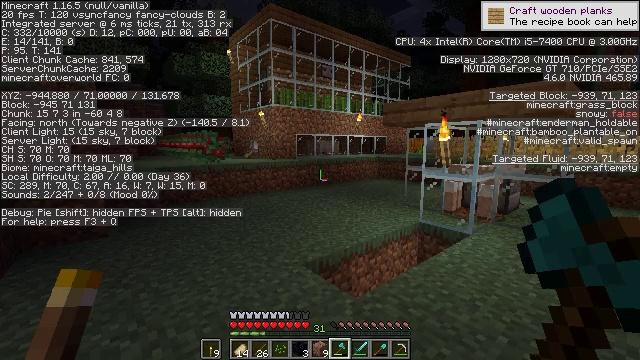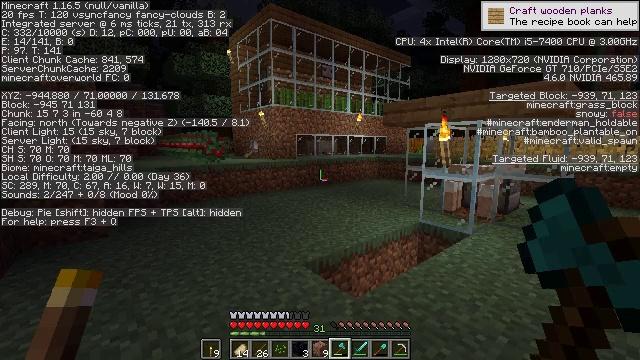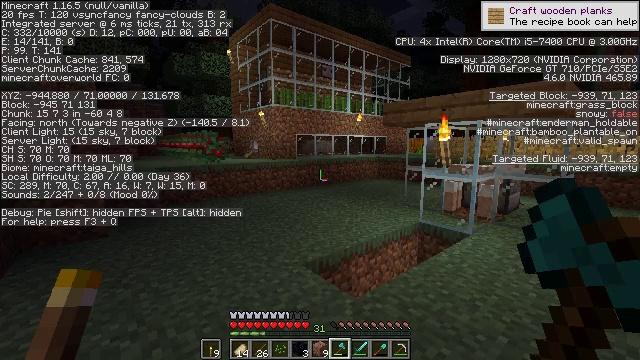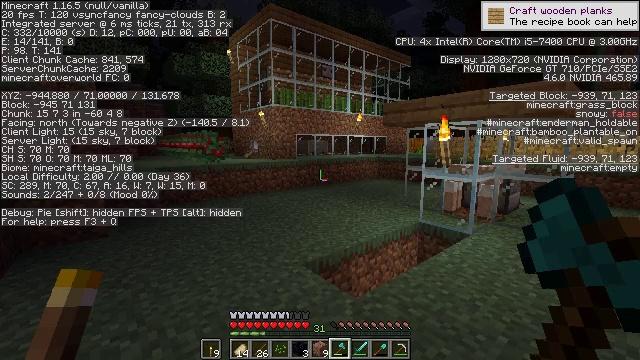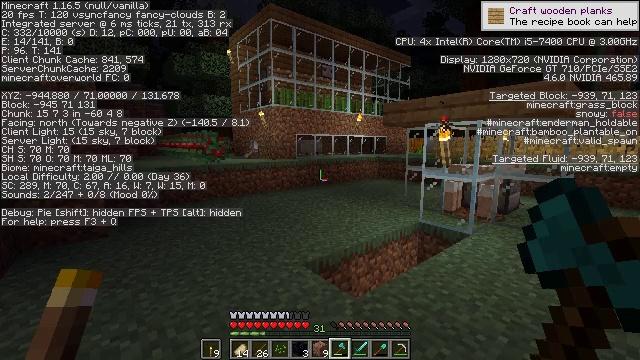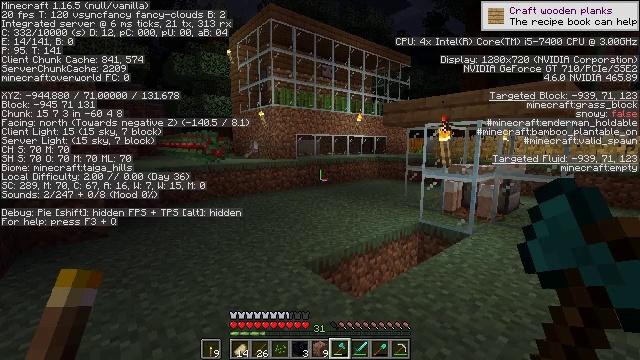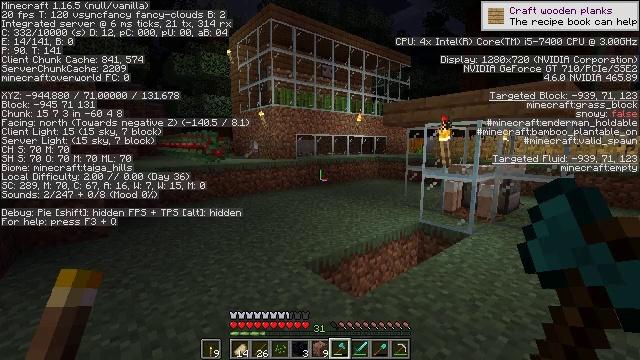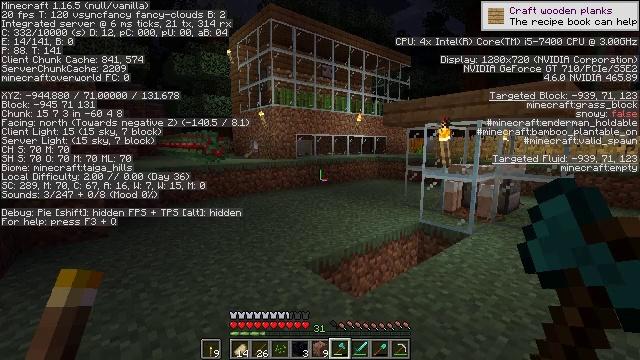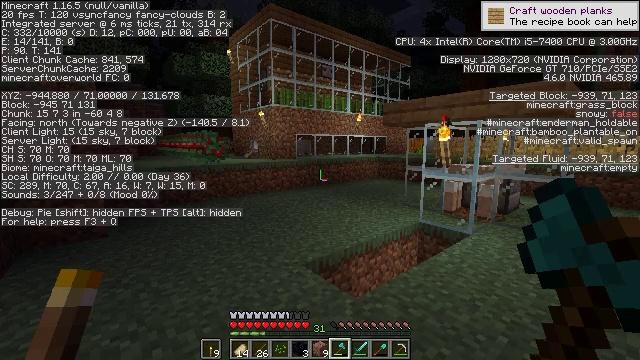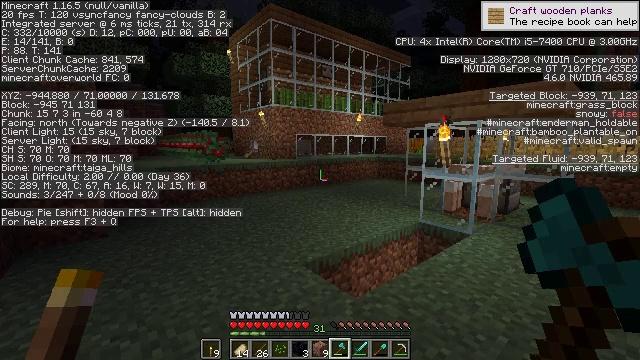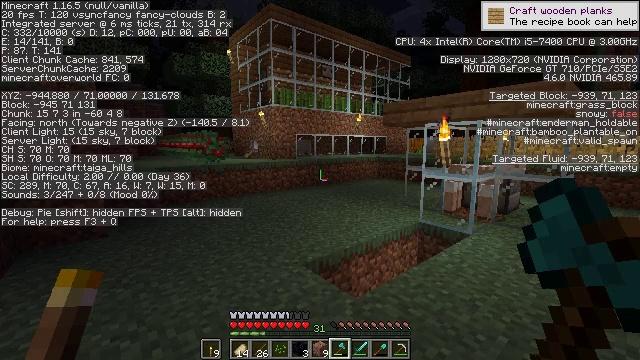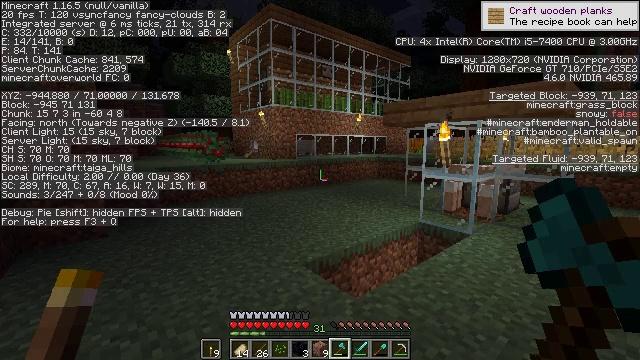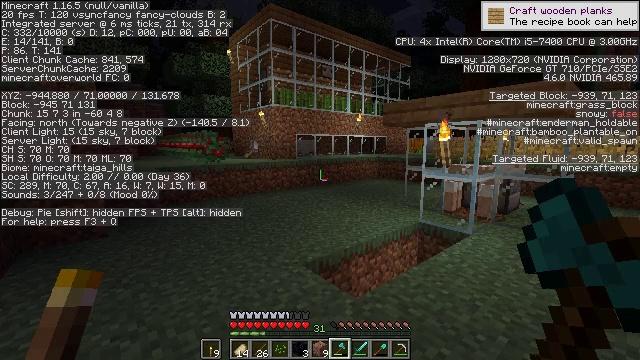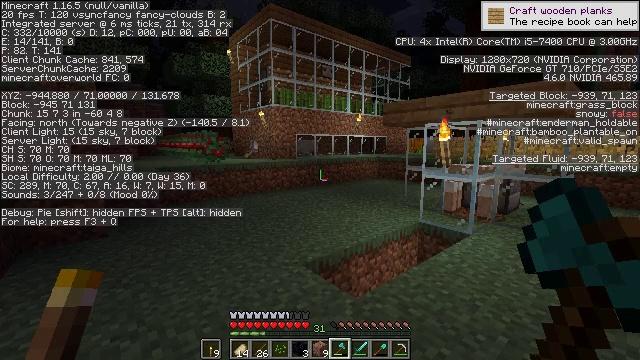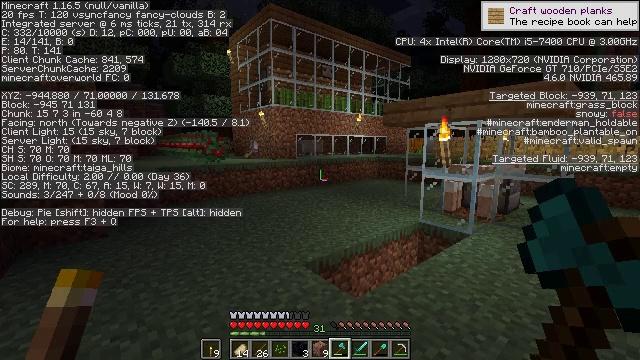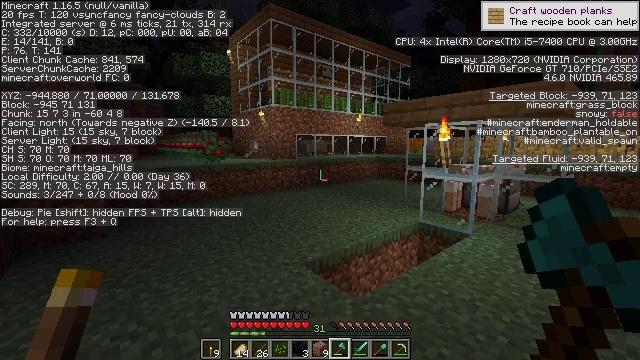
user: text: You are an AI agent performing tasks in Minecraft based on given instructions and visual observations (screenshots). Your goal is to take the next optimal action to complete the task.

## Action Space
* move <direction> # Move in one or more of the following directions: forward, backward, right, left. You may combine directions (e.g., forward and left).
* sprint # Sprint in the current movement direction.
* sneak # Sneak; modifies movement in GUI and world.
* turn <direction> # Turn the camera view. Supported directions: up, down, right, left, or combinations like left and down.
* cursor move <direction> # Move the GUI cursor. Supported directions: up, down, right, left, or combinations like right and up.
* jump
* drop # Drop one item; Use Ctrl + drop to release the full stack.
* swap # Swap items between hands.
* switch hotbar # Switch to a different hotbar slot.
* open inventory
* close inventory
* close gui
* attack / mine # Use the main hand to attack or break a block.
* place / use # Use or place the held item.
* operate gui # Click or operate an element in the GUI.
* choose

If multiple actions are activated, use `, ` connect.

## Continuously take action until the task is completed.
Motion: motion action
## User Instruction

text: Craft rails with iron ingots and a stick.
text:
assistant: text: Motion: no_op
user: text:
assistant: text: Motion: no_op
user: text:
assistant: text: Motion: no_op
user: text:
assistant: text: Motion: no_op
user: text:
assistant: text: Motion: no_op
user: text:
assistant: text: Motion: no_op
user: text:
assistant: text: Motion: no_op
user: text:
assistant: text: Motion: no_op
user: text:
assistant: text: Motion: no_op
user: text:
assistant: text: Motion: no_op
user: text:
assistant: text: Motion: no_op
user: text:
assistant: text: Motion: no_op
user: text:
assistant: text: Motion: no_op
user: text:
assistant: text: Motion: no_op
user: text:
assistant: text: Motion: no_op
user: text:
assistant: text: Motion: no_op
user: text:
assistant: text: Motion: no_op
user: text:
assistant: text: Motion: no_op
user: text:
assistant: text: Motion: no_op
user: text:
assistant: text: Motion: no_op
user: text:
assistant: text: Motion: no_op
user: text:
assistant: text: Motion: no_op
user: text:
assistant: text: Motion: no_op
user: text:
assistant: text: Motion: no_op
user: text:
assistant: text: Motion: no_op
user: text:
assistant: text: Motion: no_op
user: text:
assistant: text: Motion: no_op
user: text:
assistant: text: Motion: no_op
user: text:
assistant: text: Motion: no_op
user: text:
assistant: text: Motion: no_op